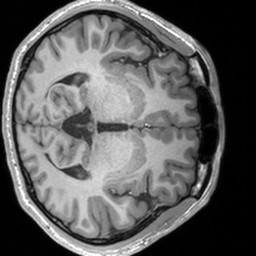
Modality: T1w
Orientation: axial
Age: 21
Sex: male
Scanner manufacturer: siemens
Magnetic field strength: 3 T
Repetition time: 1.9 s
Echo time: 0.00226 s